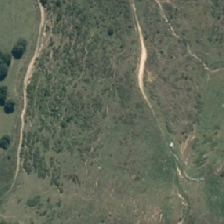
Land cover: high_producing_grassland